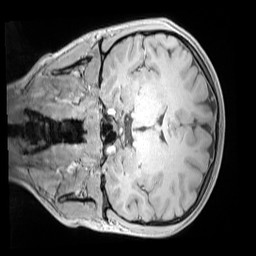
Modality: MP2RAGE
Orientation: coronal
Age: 11
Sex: female
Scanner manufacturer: siemens
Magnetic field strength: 3 T
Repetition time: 4 s
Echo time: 0.00303 s